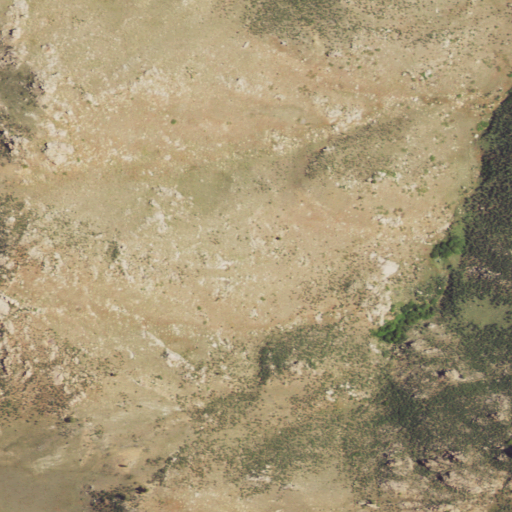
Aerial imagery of mountain in Wyoming named Yount Mountain containing grassland, evergreen forest, and shrub